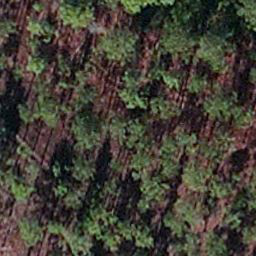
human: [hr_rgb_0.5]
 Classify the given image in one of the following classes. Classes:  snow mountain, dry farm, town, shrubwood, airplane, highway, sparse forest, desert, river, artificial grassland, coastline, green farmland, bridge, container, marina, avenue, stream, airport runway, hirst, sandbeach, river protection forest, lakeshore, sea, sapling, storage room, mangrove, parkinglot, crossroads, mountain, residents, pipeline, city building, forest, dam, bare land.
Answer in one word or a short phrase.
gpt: sapling